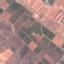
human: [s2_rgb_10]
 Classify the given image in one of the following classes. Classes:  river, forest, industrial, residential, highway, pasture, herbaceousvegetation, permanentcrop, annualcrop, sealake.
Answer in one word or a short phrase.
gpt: PermanentCrop